Question: Using a sample table(image attached), Working on a SQL query that lists all states with an avg_math_4_score less than the average over all states in the year 2000. Image attached
Using the ff. code, I seem to get an empty record. Any help is appreciated. Thanks!
'''
SELECT state as below_average_states_y2000, avg_math_4_score
FROM naep
WHERE year = '2000'
GROUP BY avg_math_4_score, state
HAVING avg_math_4_score < AVG(avg_math_4_score)
'''

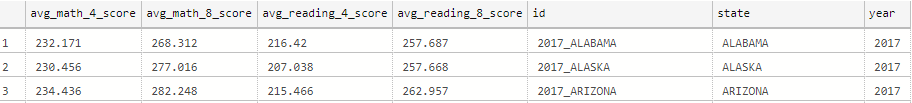
Answer: You are grouping by avg_math_4_score and state and each row contains exactly the avg_math_4_score for each state.
Thus, AVG(avg_math_4_score) is always equal to avg_math_4_score and the HAVING condition is never true.
You are probably thinking about something like this:
'''
SELECT state as below_average_states_y2000, avg_math_4_score
FROM naep
WHERE year = '2000' and avg_math_4_score<(select avg(avg_math_4_score) from naep where year='2000')
'''
BUT mind you, taking average of average is totally wrong in any statistics.
Best regards,
Bjarni